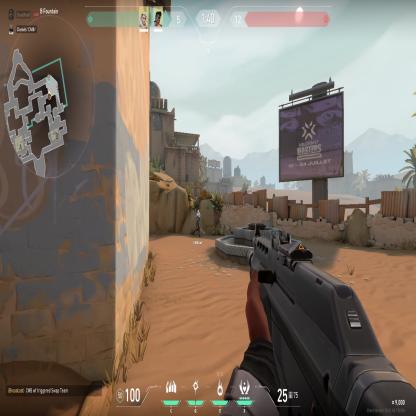
Label: teammate